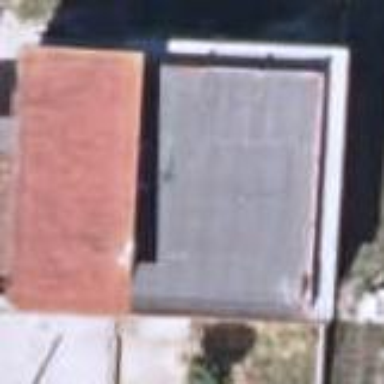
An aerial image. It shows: Simple and straightforward house.